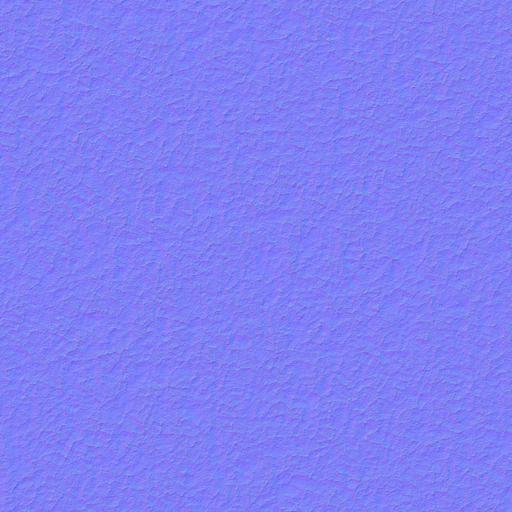
leather red smooth